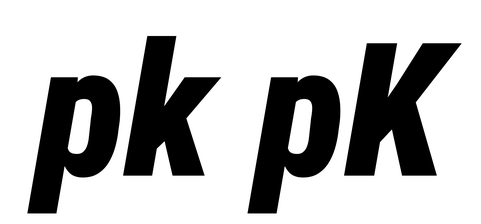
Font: Roboto-Italic_Condensed_Black_Italic